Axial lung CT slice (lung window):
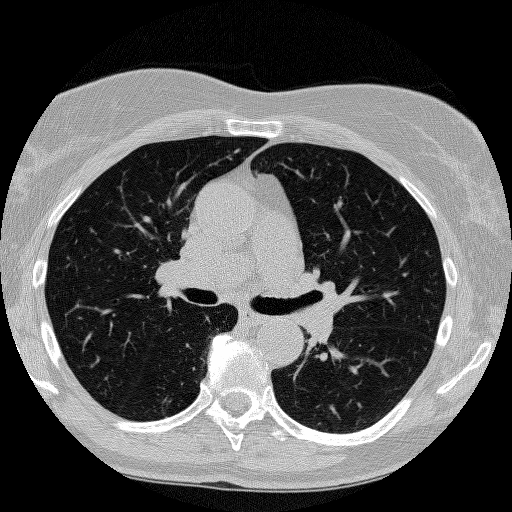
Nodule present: no